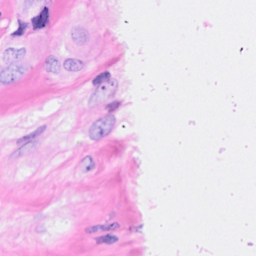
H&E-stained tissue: Breast